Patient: sex M, age 72
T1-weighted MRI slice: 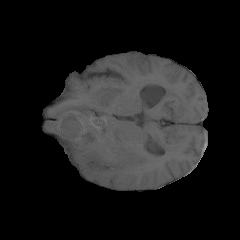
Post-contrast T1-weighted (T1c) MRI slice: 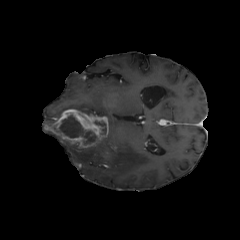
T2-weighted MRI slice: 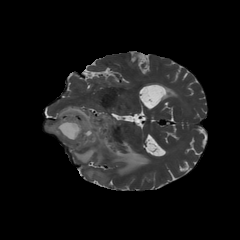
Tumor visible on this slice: yes
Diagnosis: Glioblastoma, IDH-wildtype
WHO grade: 4